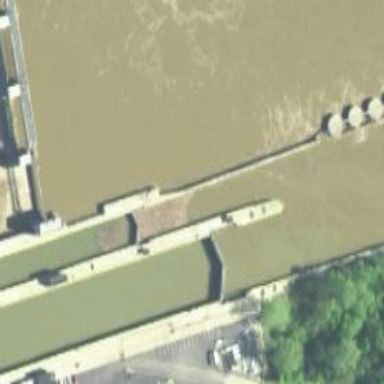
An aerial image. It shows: Dam along waterway.